Interaction volume radius: 10 \u00c5
Interaction volume height: 10 \u00c5
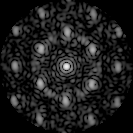
Disorder parameter: 0.4147